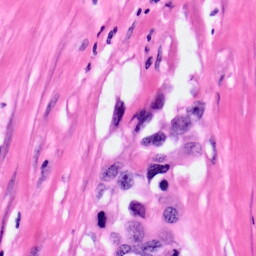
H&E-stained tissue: Pancreatic